Field crop: maize
Growth stage: 2
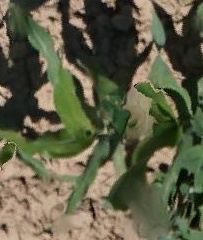
Species: maize